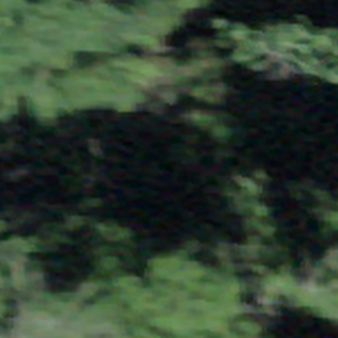
Label: other